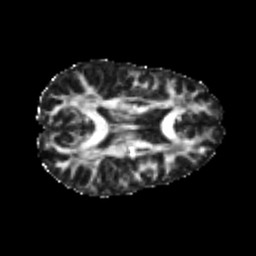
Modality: FA
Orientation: axial
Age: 25
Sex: female
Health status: healthy
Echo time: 0.074 s